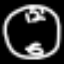
Label: clock